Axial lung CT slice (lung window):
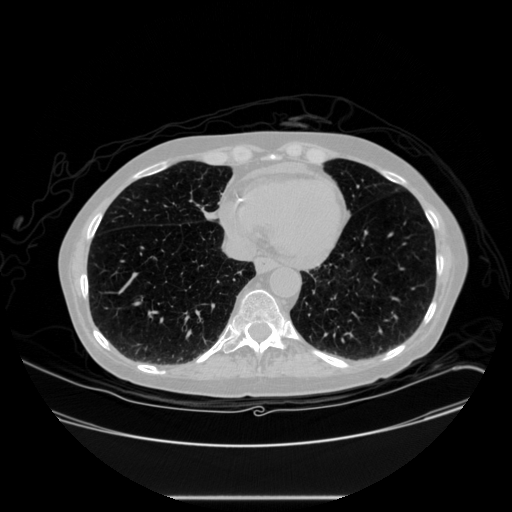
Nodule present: no